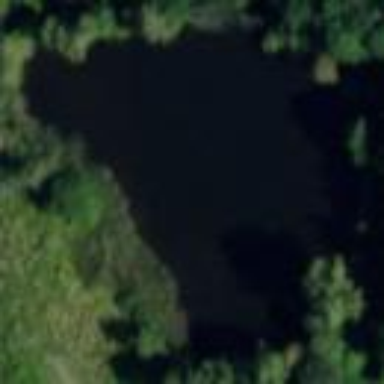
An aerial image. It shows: Pond with natural water.